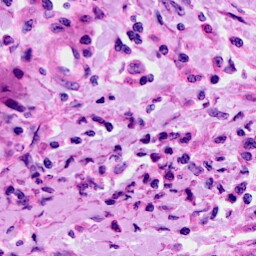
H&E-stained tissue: Cervix